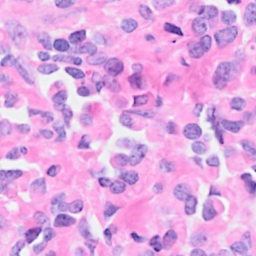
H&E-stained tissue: Breast